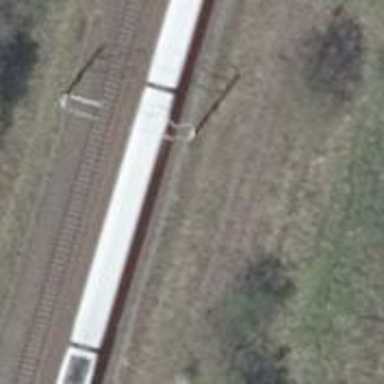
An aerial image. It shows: Railway milestone with catenary mast.